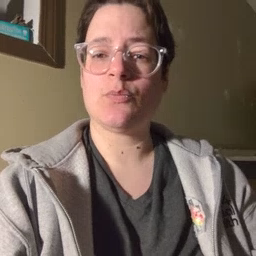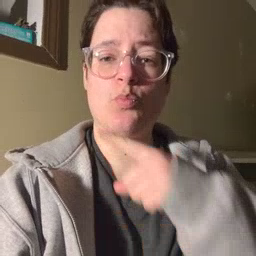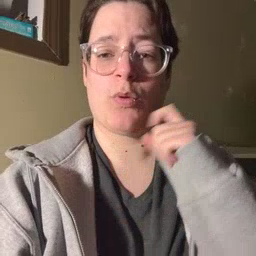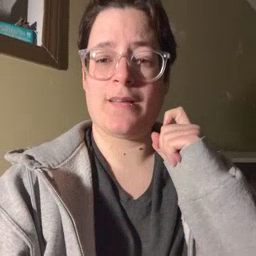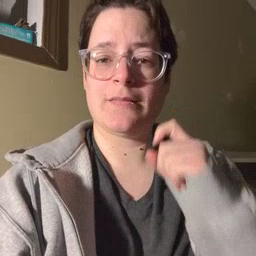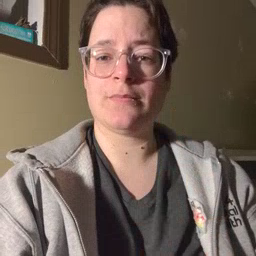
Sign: dry